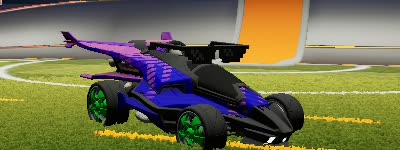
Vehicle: aftershock